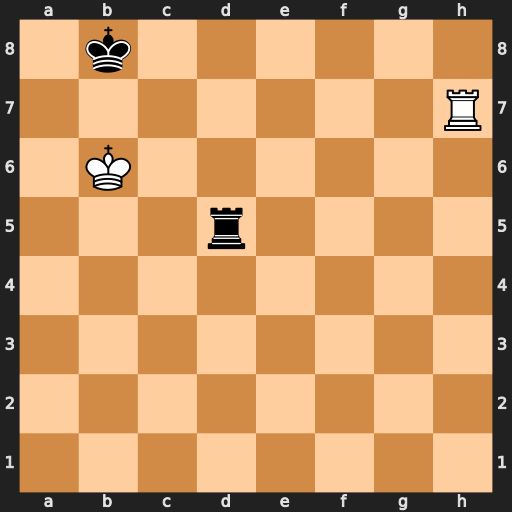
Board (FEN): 1k6/7R/1K6/3r4/8/8/8/8
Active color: w
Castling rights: -
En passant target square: -
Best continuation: Rh8+ Rd8 Rxd8#